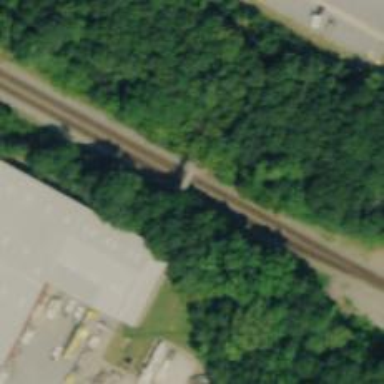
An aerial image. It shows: Railway track.